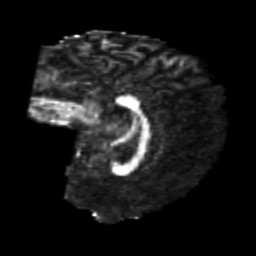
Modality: FA
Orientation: sagittal
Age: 24
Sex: female
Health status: healthy
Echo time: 0.074 s